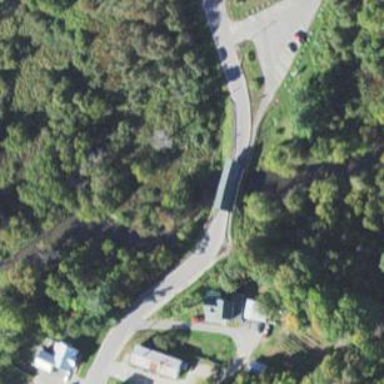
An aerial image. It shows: Covered bridge over secondary road.